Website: crate-barrel
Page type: customer-info-address
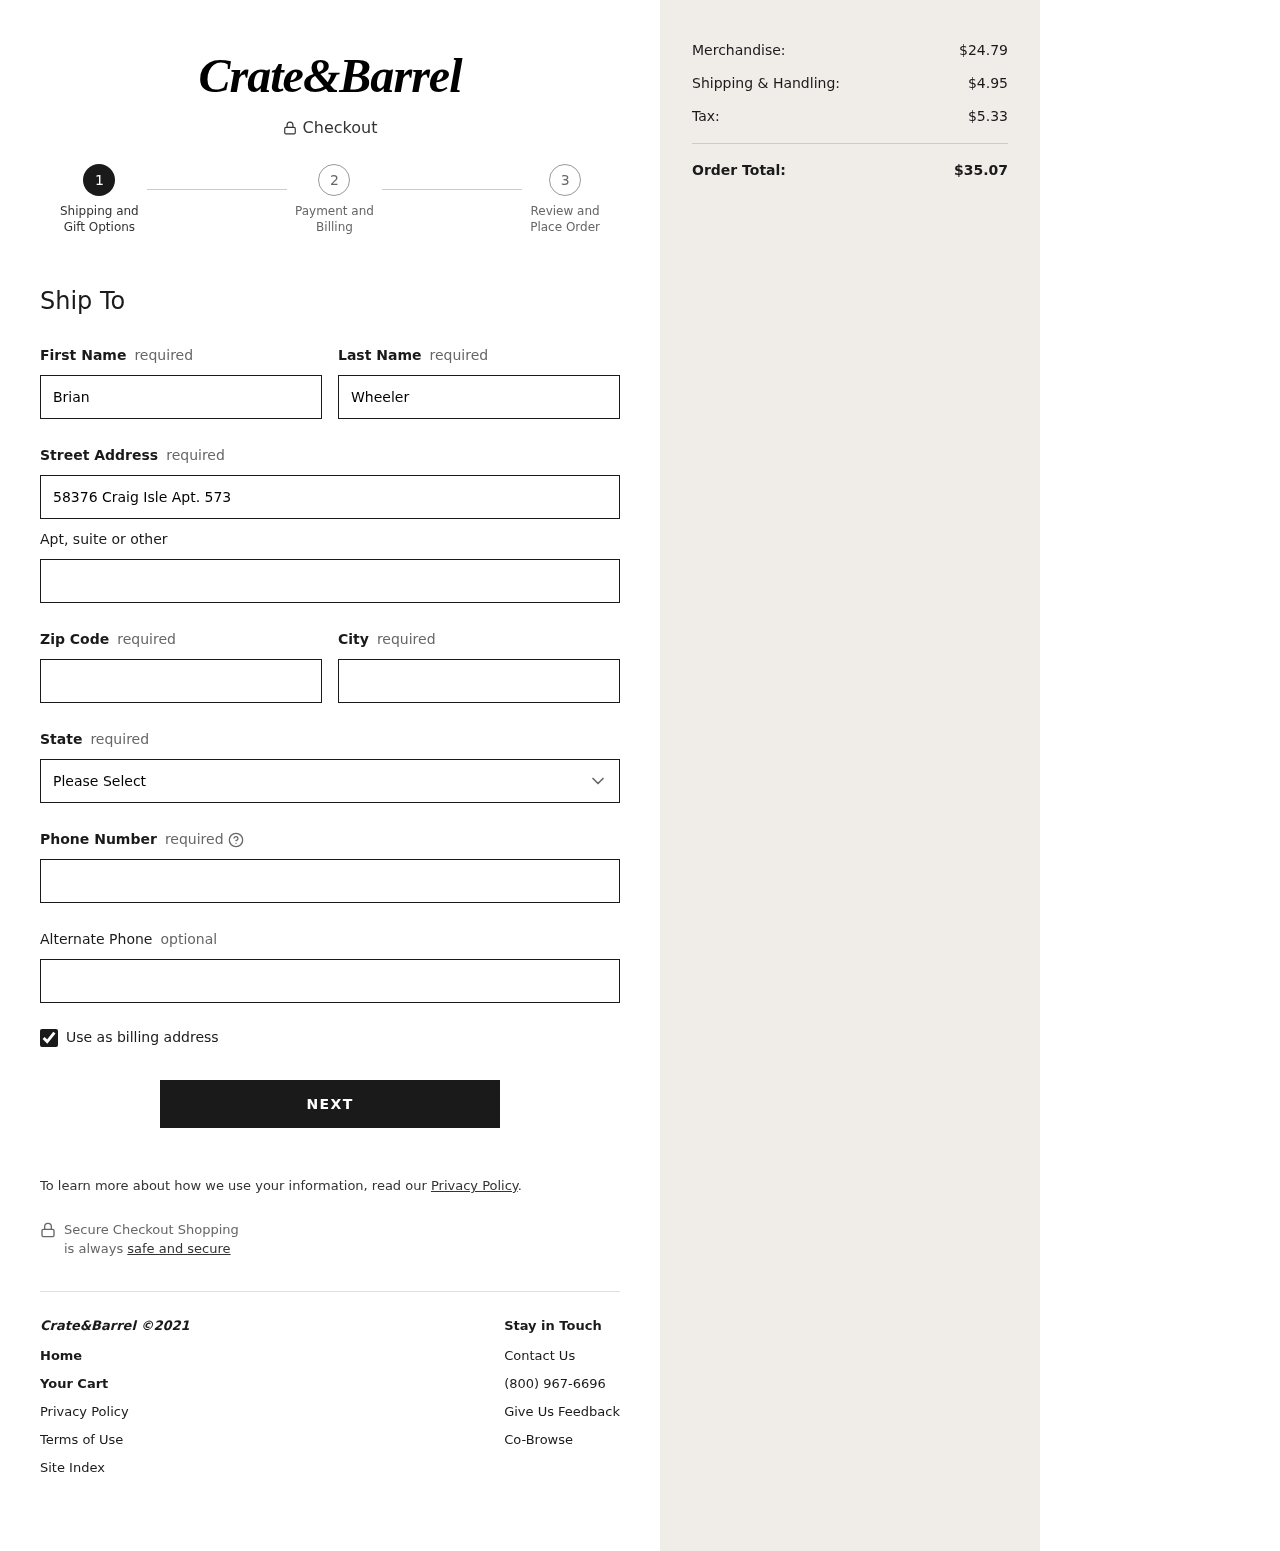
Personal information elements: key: PII_STATE
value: MP
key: PII_FIRSTNAME
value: Brian
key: PII_LASTNAME
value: Wheeler
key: PII_STREET
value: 58376 Craig Isle Apt. 573
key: PII_POSTCODE
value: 72403
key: PII_CITY
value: Port Shawnbury
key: PII_PHONE
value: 2076193251
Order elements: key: ORDER_SUBTOTAL
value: $24.79
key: ORDER_SHIPPING_COST
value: $4.95
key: ORDER_TAX
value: $5.33
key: ORDER_TOTAL
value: $35.07